Field crop: tomato
Growth stage: 1
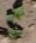
Species: solanum